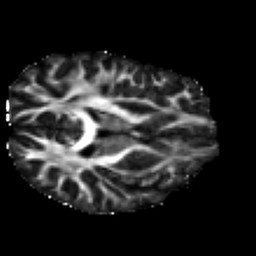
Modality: FA
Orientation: axial
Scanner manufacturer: ge
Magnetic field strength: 3 T
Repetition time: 7.98 s
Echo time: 0.0701 s